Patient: sex F, age 61
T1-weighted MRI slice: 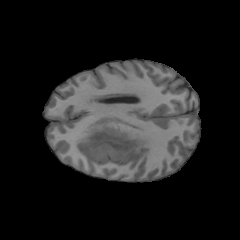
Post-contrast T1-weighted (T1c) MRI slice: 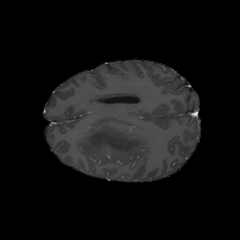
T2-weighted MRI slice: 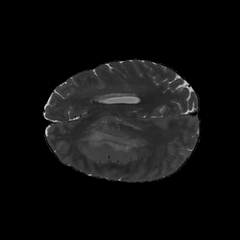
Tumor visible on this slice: yes
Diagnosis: Glioblastoma, IDH-wildtype
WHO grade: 4